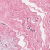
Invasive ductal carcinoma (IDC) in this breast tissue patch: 0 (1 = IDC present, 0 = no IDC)